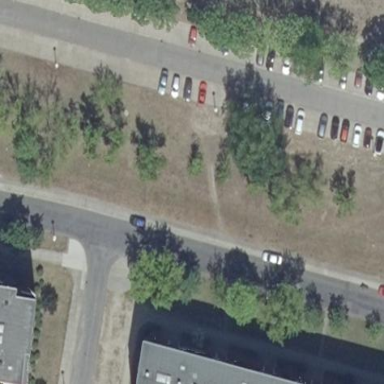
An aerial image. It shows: Street-side parking area with paving stones.